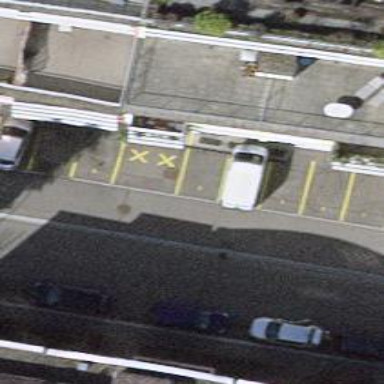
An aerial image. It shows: Balcony as part of building.